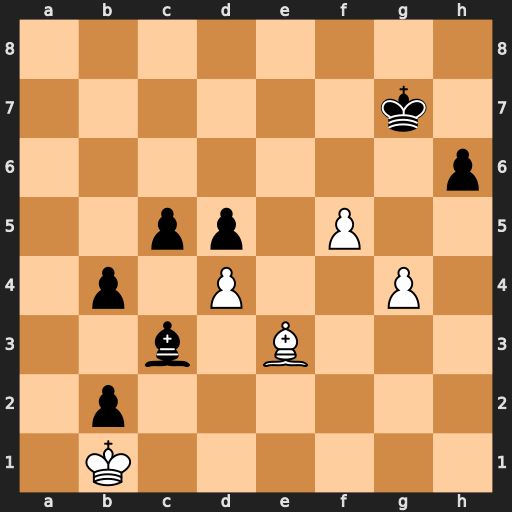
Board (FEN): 8/6k1/7p/2pp1P2/1p1P2P1/2b1B3/1p6/1K6
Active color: w
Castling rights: -
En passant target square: -
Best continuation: dxc5 d4 Bf4 Kf7 c6 Ke8 f6 d3 f7+ Kxf7 c7 d2 Bxd2